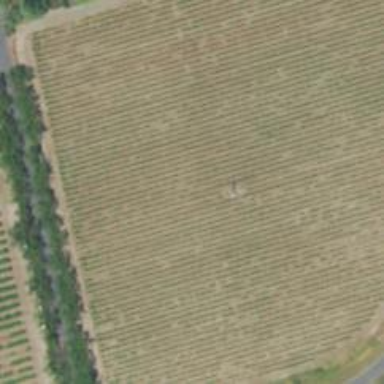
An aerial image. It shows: Vineyard where grapes are grown.